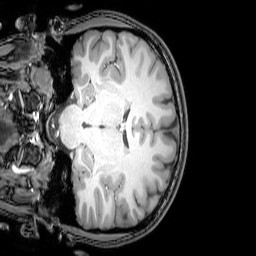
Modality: T1w
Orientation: coronal
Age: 20
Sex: female
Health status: healthy
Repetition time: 0.081 s
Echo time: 0.037 s